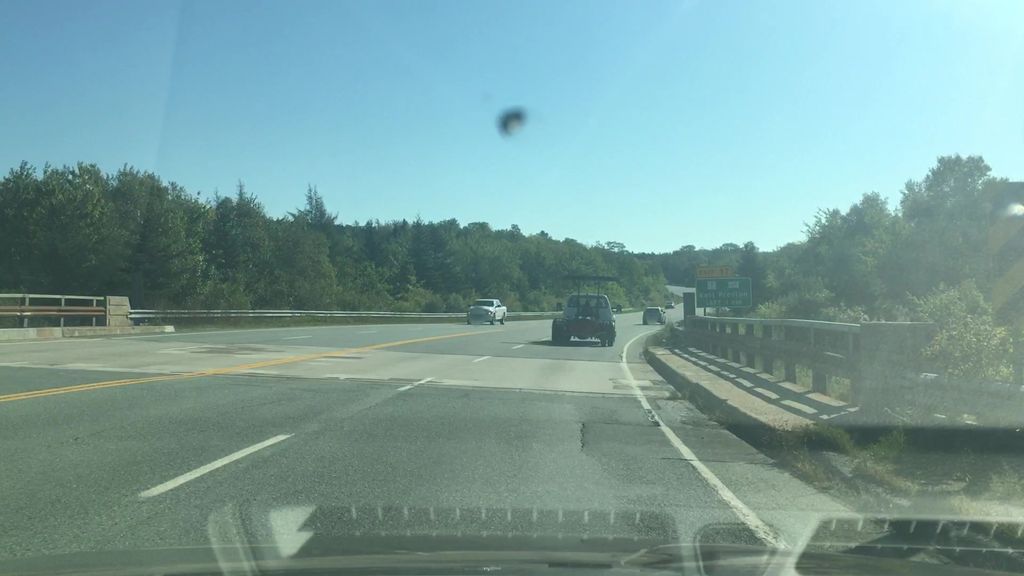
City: halifax